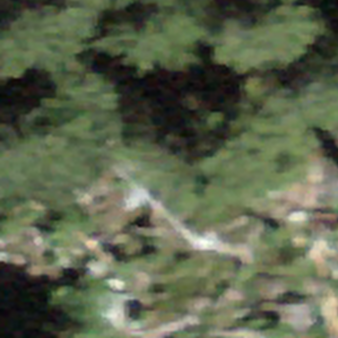
Label: other